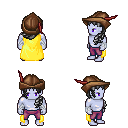
a pixel art fantasy rpg character, male body template, dark elf, purple skin, yellow cape, magenta pants, gray left-swept hairstyle, leather cap, white cloth bandages, four views (front, back, left, right), 2x2 character sprite sheet, small pixel art, hard edges, no anti-aliasing